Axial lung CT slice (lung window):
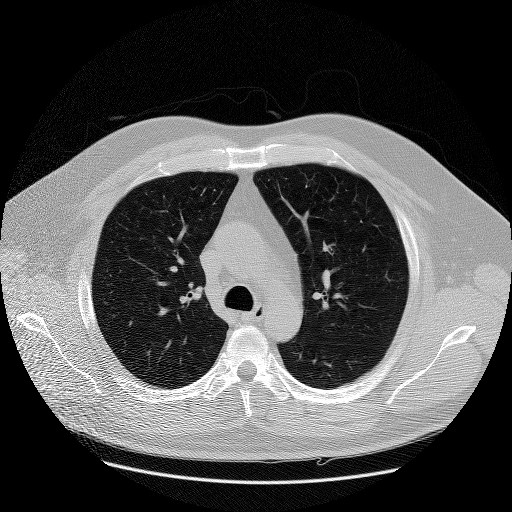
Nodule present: no